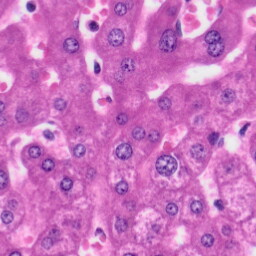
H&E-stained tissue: Liver